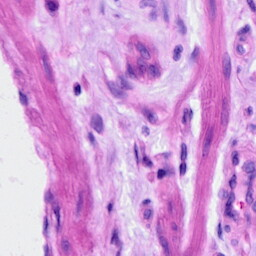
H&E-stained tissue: Ovarian